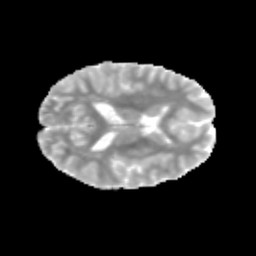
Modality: MD
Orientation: axial
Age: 13
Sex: male
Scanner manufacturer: siemens
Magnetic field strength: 3 T
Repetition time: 3.8 s
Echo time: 0.07 s